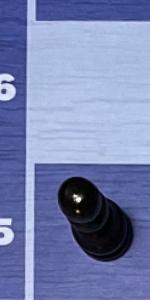
Label: Pawn_Black